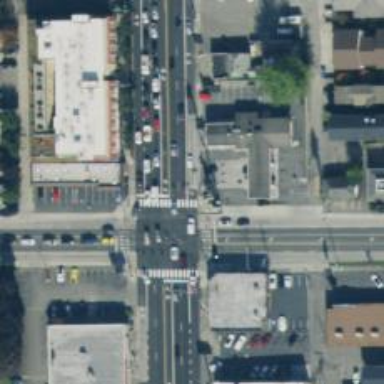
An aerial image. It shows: Intersection with primary road surfaced with asphalt.